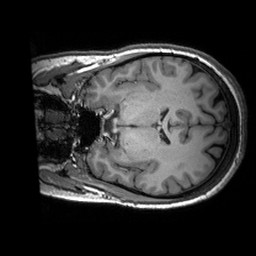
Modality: T1w
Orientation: coronal
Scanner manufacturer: siemens
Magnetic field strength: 3 T
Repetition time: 2.53 s
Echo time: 0.00288 s